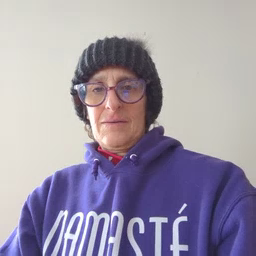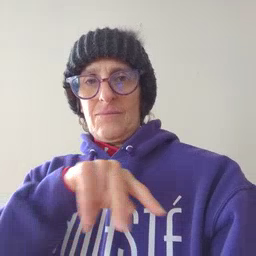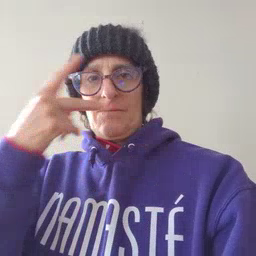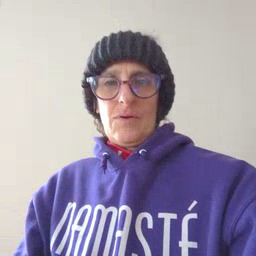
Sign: fall